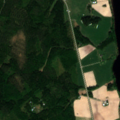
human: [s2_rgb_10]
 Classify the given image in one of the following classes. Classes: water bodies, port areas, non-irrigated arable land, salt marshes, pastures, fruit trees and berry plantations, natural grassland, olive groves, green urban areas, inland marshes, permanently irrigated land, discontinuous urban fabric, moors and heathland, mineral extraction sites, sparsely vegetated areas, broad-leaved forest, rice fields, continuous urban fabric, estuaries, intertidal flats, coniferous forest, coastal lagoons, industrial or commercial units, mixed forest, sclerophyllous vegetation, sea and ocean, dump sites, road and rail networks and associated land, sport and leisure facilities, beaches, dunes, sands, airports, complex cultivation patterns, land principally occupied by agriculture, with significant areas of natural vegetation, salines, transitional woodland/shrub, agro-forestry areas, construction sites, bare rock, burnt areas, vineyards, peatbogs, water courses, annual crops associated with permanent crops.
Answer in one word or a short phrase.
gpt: non-irrigated arable land, mixed forest, water bodies